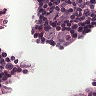
Metastatic tissue present: yes